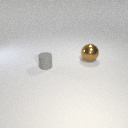
large brown metal sphere to the right of small gray rubber cylinder